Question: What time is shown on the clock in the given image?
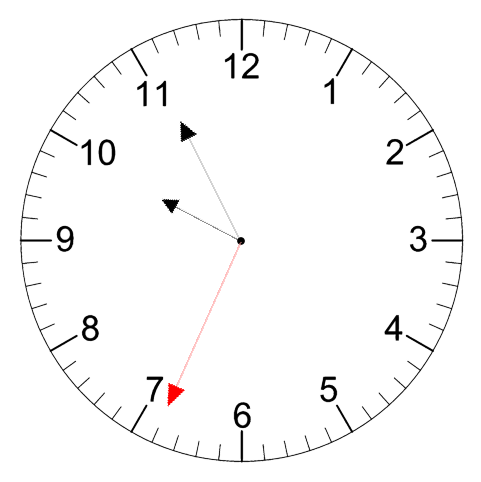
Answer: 09:55:34